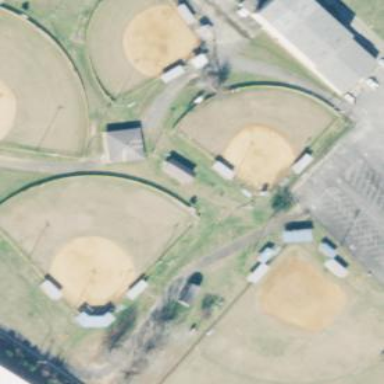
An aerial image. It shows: Softball pitch for leisure and sport activities.